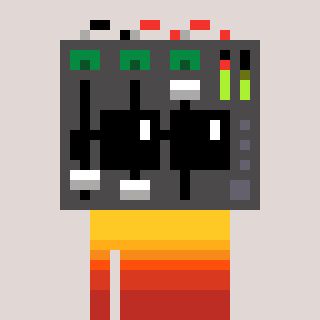
a pixel art character with square black sunglasses, a mixer-shaped head and a rust-colored body on a warm background